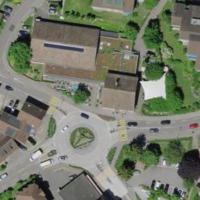
EUNIS habitat code: 54
Species observed at this site:
Bellis perennis
Taraxacum officinale
Veronica filiformis
Trifolium repens